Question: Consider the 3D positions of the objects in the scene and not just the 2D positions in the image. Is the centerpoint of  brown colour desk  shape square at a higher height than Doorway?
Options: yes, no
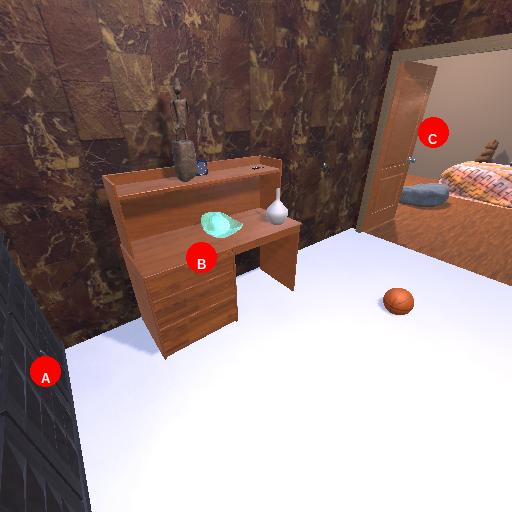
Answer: yes